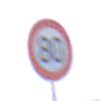
Verkehrszeichen: Geschwindigkeit80
Umgebung: Outdoor, Nature
Tageszeit: Midday
Wetter: PartlyCloudy
Licht: Natural
Jahreszeit: NotSpecified
Kontrast: MediumContrast